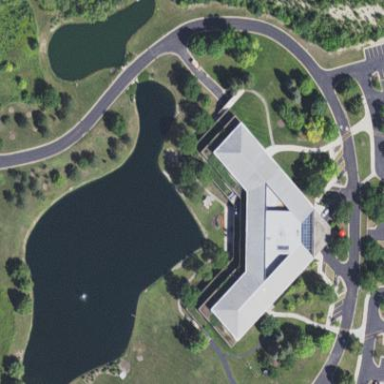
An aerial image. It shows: Office building.